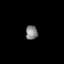
Tissue: skin
Cell type: Others
Senescence score: 0.7087
Nuclear area (px): 166
Mean DAPI intensity: 129.729